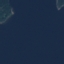
Land use / land cover class: SeaLake